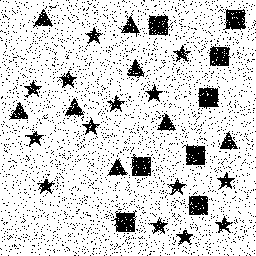
Squares: 8
Triangles: 8
Stars: 14
Total shapes: 30